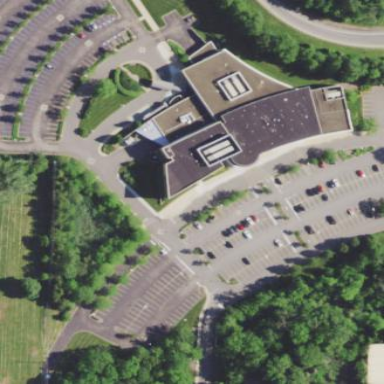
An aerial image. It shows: Healthcare clinic.